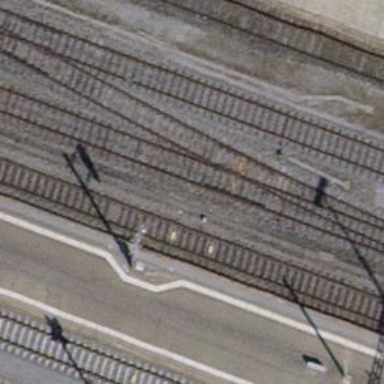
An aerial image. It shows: Railway signal.